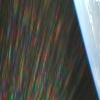
Label: sunburn